Field crop: tomato
Growth stage: 1
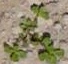
Species: portulaca